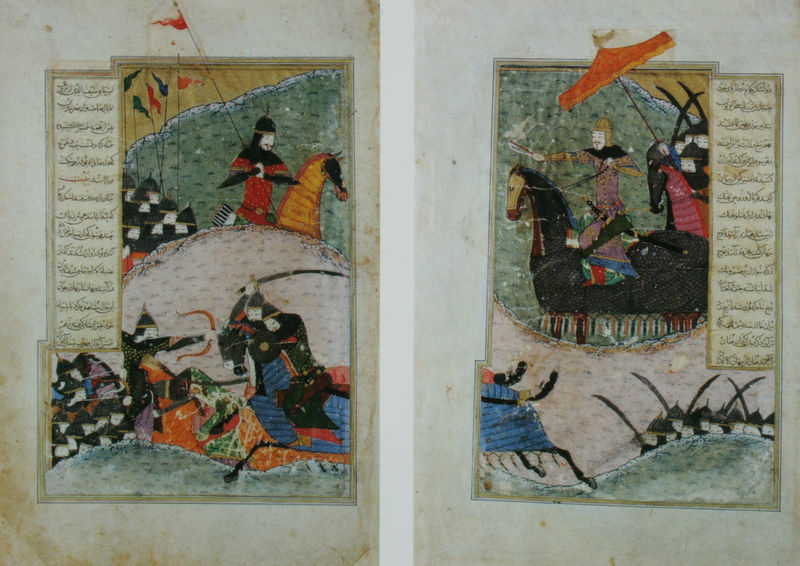
Titel: Ein Kampf zwischen Timur and Toqtamish Khan im Jahr 1391
Künstler: Siraj al-Husayni al-Sultani
Institution: Collection Hashem Khosrovani
Schlagwörter: angriff, berg, blau, kampf, kämpfer, mann, meer, wasser, weiß, fluss, gelb, grün, menschen, bewegung, bunt, männer, orange, schwarz, szene, rasen, rot, schirm, sonnenschirm, weg, wiese, gespräch, leute, gesichter, geschichte, rahmen, feld, hügel, fransen, gold, decke, musik, pferd, pferde, reiter, hufe, pferdedecke, sattel, ornage, farbig, japan, schrift, bilder, bogen, fahnen, noten, fahne, flagge, berge, dorf, krieg, schlacht, kaiser, könig, lanze, soldaten, schriftzeichen, buch, vergoldet, glaube, orient, orientalisch, asien, druck, seite, illustration, schwert, schwerter, säbel, text, waffen, schriften, soldat, asiatisch, degen, helm, ritter, verhandlung, armee, rüstung, wimpel, buchseite, kasten, chinesisch, china, helme, arabisch, seiten, krieger, baldachin, kreuzzug, armbrust, fähnchen, schütze, buchseiten, miniatur, szenen, pfeil, islam, druch, handschrift, zweiseitig, dörfer, rüstungen, rote fahne, buchillustration, buchmalerei, doppelseite, islamisch, persisch, illustrationen, asia, chinese, samurai, schrfit, kreuzritter, mongolei, seinte, mongolen, chinesen, asiaten, japaner, statute, sprache, persine, mongole, hunnen, bogenschützen, gulbenkian, lissabon, illumination, schrim, buchillusrtation, rotes fähnchen, rote wimpel, bunte wimpel